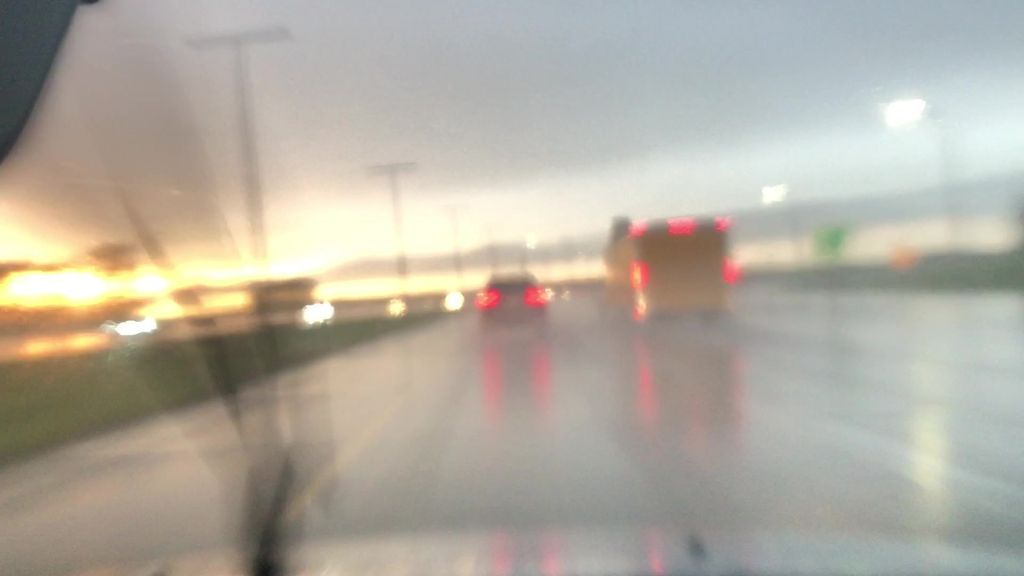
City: edmonton